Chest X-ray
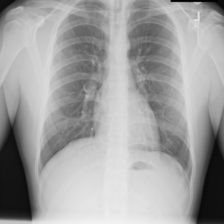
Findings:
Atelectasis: negative
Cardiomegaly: negative
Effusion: negative
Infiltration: negative
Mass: negative
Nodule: negative
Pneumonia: negative
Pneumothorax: negative
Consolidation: negative
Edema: negative
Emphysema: negative
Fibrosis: negative
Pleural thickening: negative
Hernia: negative